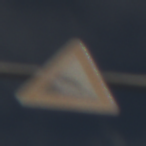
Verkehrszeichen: Ufer
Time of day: MorningAfternoon
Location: Outdoor (Urban)
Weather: PartlyCloudy
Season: NotSpecified
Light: Natural